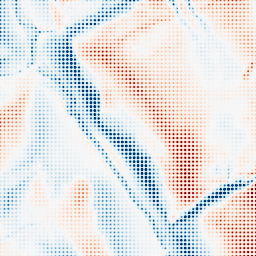
Category: classical
Decomposition family: gaussian_anisotropic
Decomposition parameters: sigma_x: 20
sigma_y: 5
Upsampling method: sinc_hamming
Upsampling parameters: scale: 8
kernel_size: 4
Upsampling scale: 8